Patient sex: F
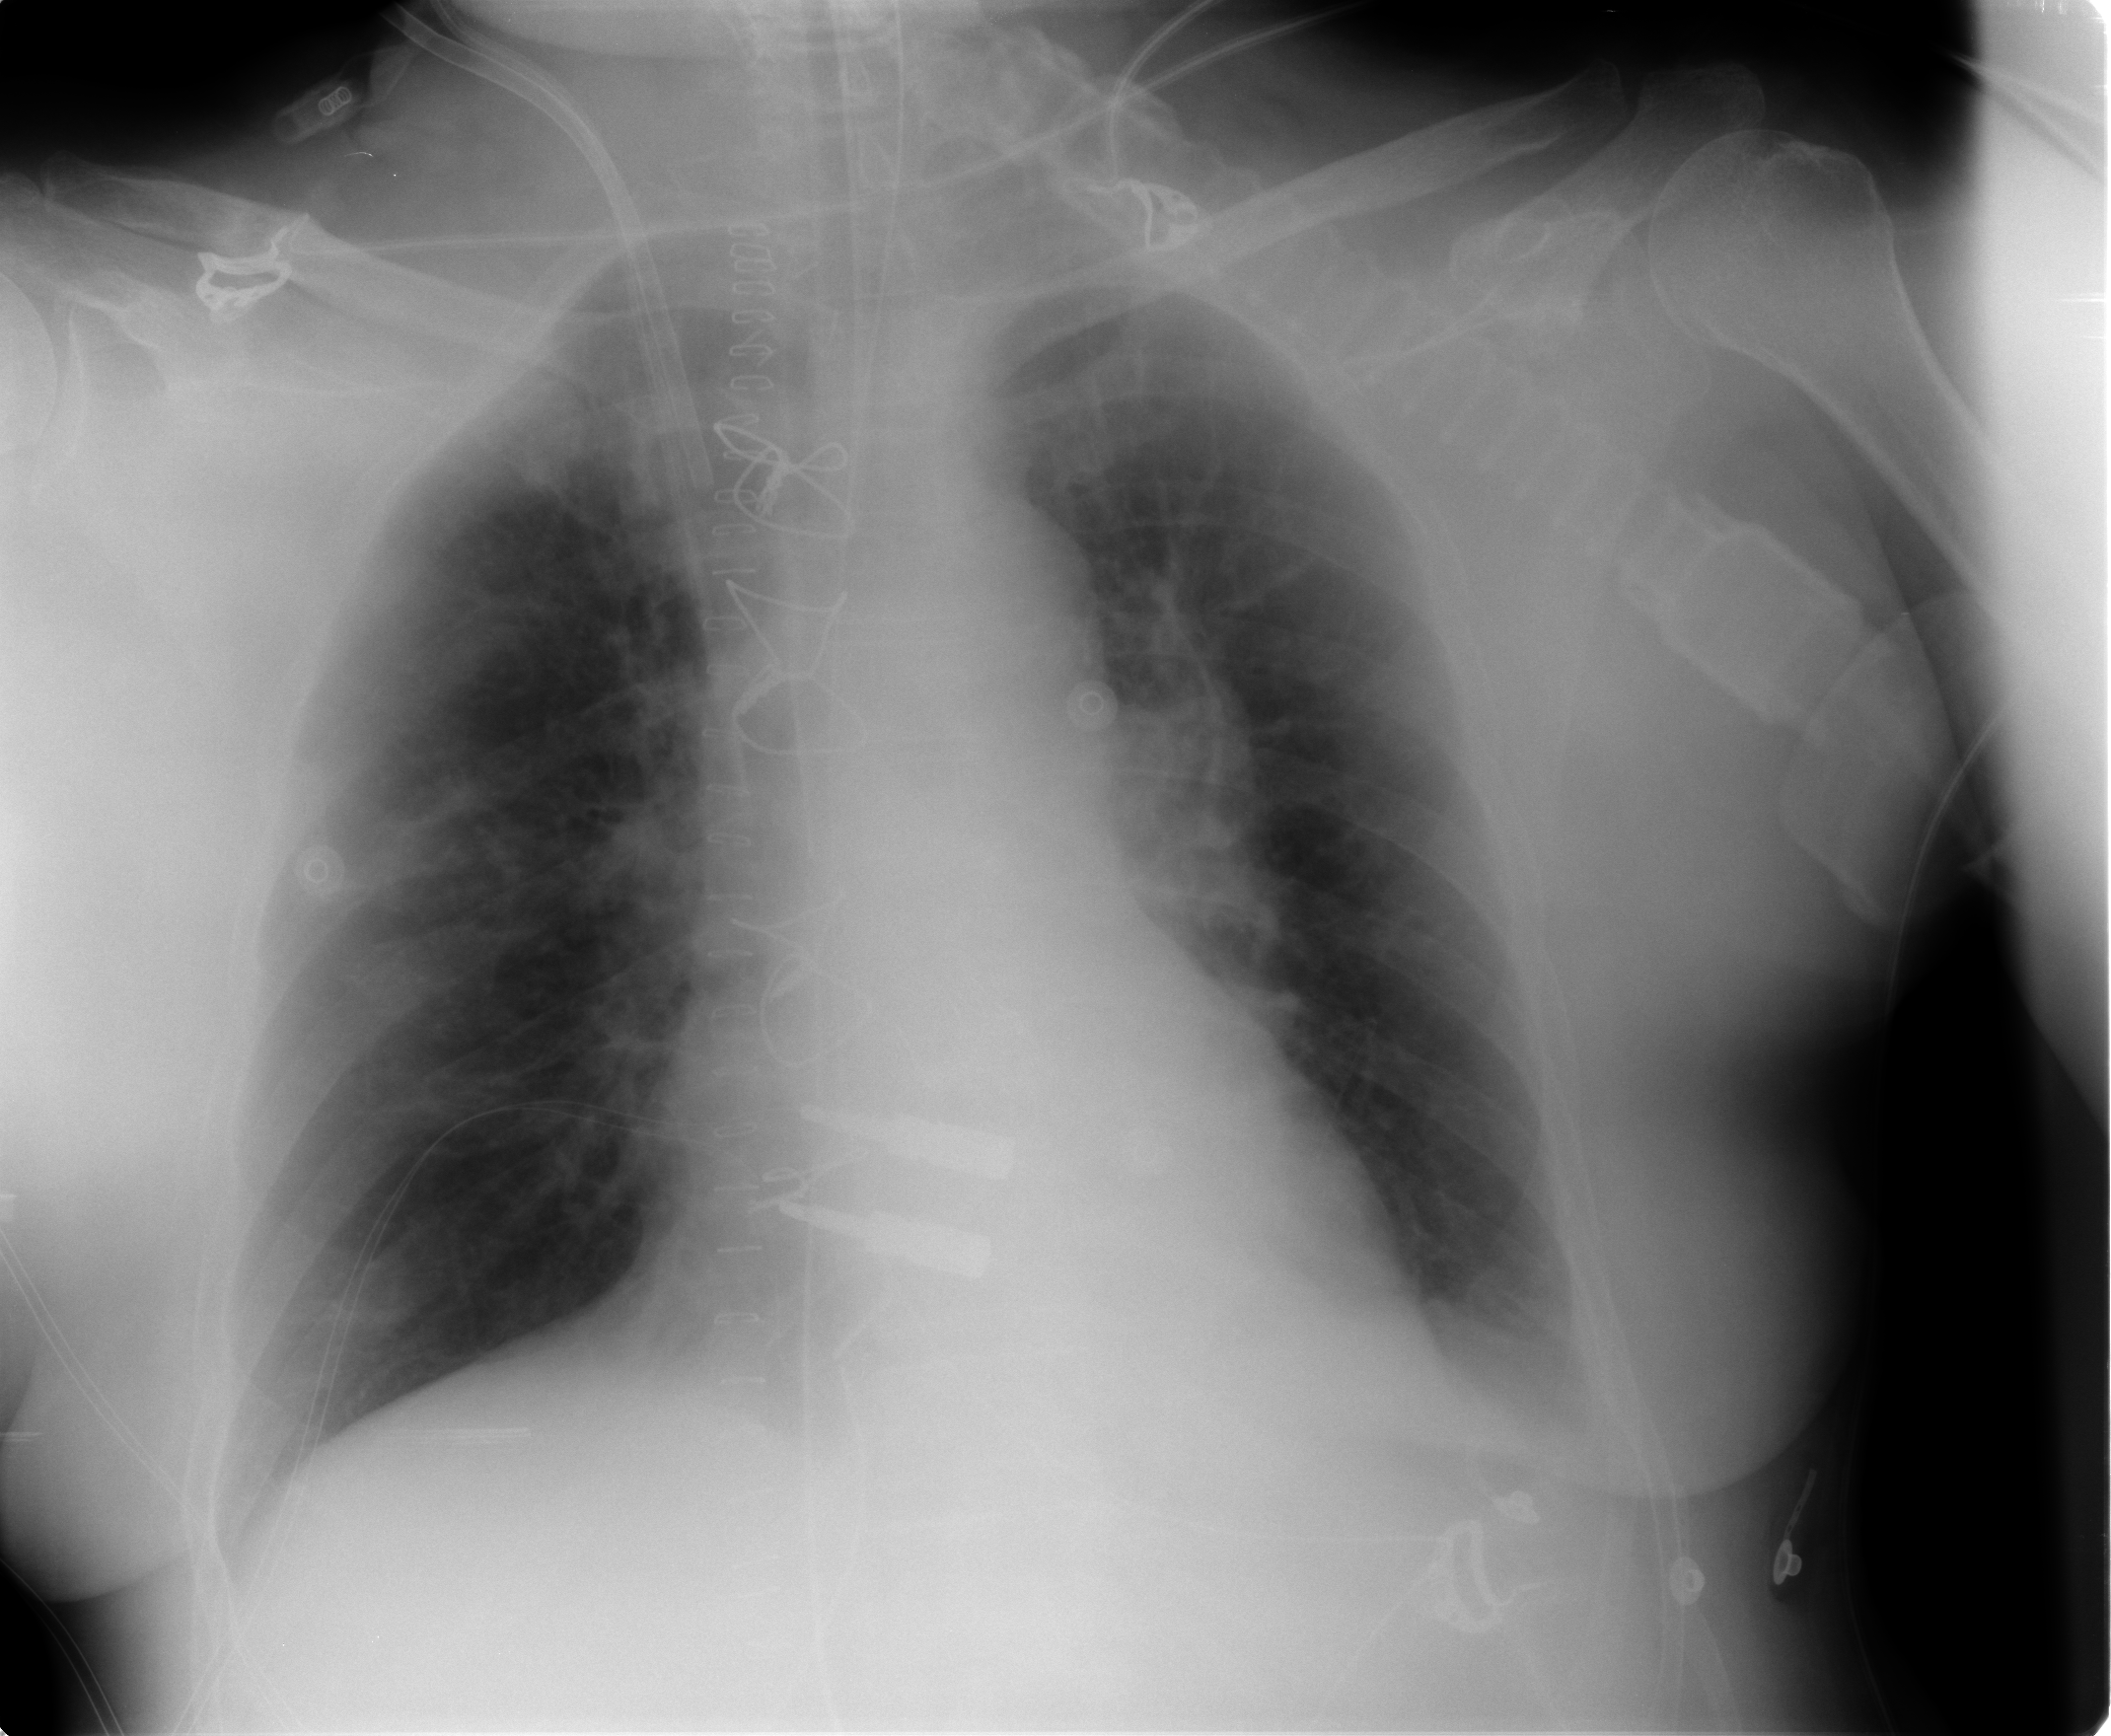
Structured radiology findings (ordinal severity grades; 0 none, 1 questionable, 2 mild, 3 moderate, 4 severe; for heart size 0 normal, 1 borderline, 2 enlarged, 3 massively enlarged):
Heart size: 0
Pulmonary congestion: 2
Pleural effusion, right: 0
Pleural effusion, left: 0
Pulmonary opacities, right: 1
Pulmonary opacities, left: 0
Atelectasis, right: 2
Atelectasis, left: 1